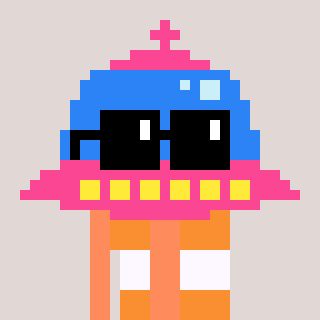
a pixel art character with square black sunglasses, a ufo-shaped head and a peachy-colored body on a warm background